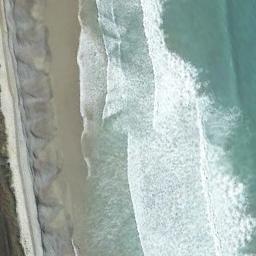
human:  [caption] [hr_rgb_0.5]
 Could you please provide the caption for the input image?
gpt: The green sea and waves and beaches .

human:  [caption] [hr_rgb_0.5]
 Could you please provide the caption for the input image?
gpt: There are big waves around the beach .

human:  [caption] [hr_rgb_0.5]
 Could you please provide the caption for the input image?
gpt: The beach with brown sand and the color of the seawater is green .

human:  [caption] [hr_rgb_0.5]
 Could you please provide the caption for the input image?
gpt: There were large white waves near the beach .

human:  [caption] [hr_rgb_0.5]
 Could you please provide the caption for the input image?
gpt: The grass is beside the beach .